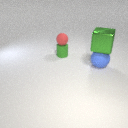
small green rubber cylinder behind large blue rubber sphere